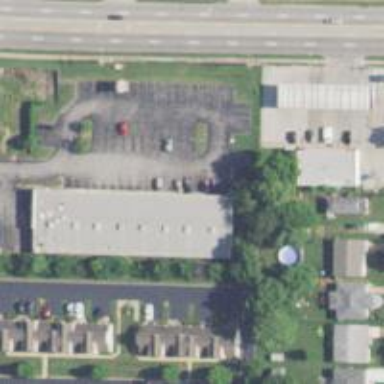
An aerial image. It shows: Healthcare clinic.